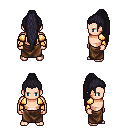
a pixel art fantasy rpg character, male body template, human, light skin, gold arm armor, robe skirt, raven extra-long topknot hairstyle, four views (front, back, left, right), 2x2 character sprite sheet, small pixel art, hard edges, no anti-aliasing